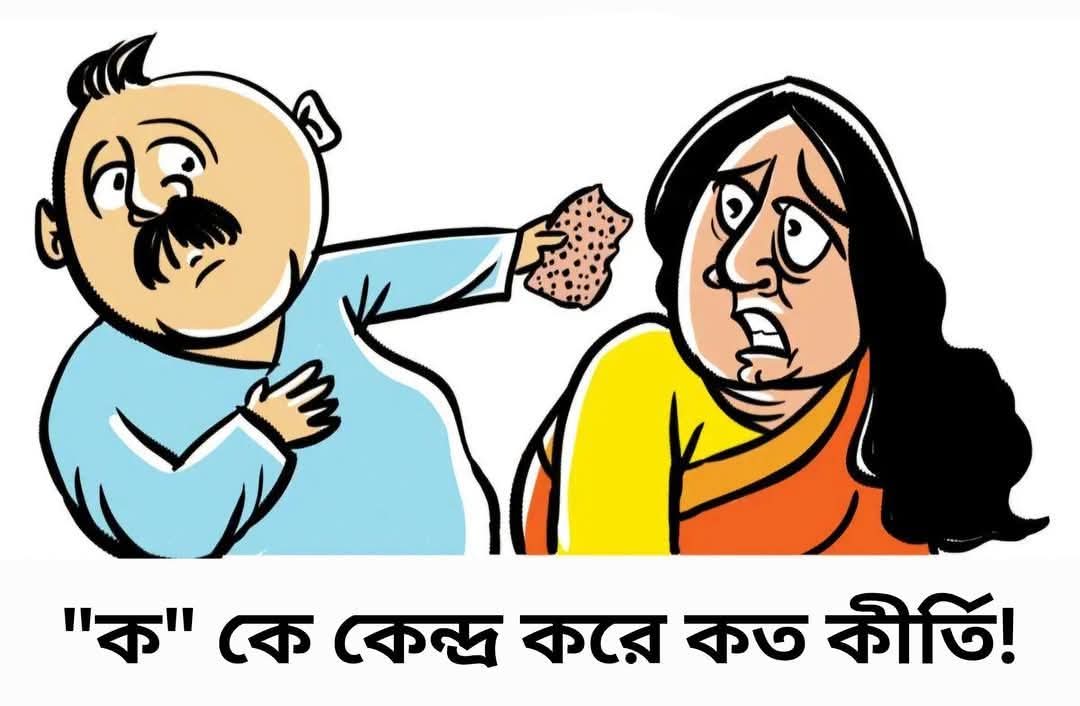
Text: "ক" কে কেন্দ্র করে কত কীর্তি!
Label: Non Hate